Interaction volume radius: 5 \u00c5
Interaction volume height: 15 \u00c5
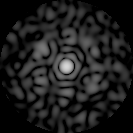
Disorder parameter: 0.8076